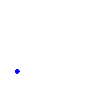
Particle: pion